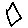
Label: hexagon